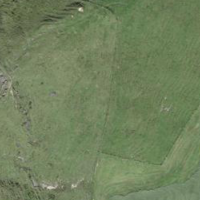
EUNIS habitat code: 26
Species observed at this site:
Gentiana verna